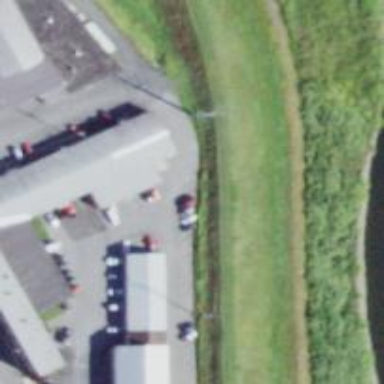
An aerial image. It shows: Path along levee embankment.